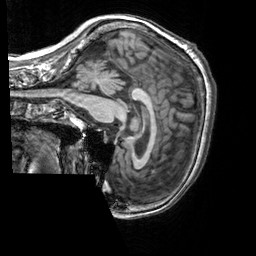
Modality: T1w
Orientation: sagittal
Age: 65
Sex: female
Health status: healthy
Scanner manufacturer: siemens
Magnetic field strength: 3 T
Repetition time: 2.3 s
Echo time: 0.00303 s